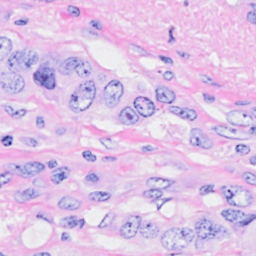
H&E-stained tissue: Breast